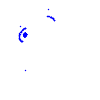
Particle: pion